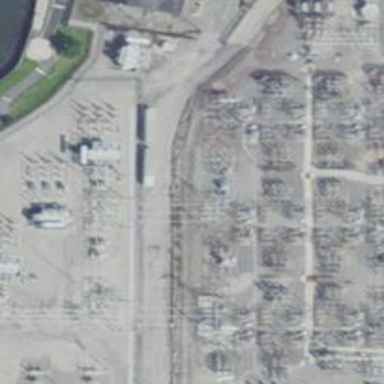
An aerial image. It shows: Switch used for power control.